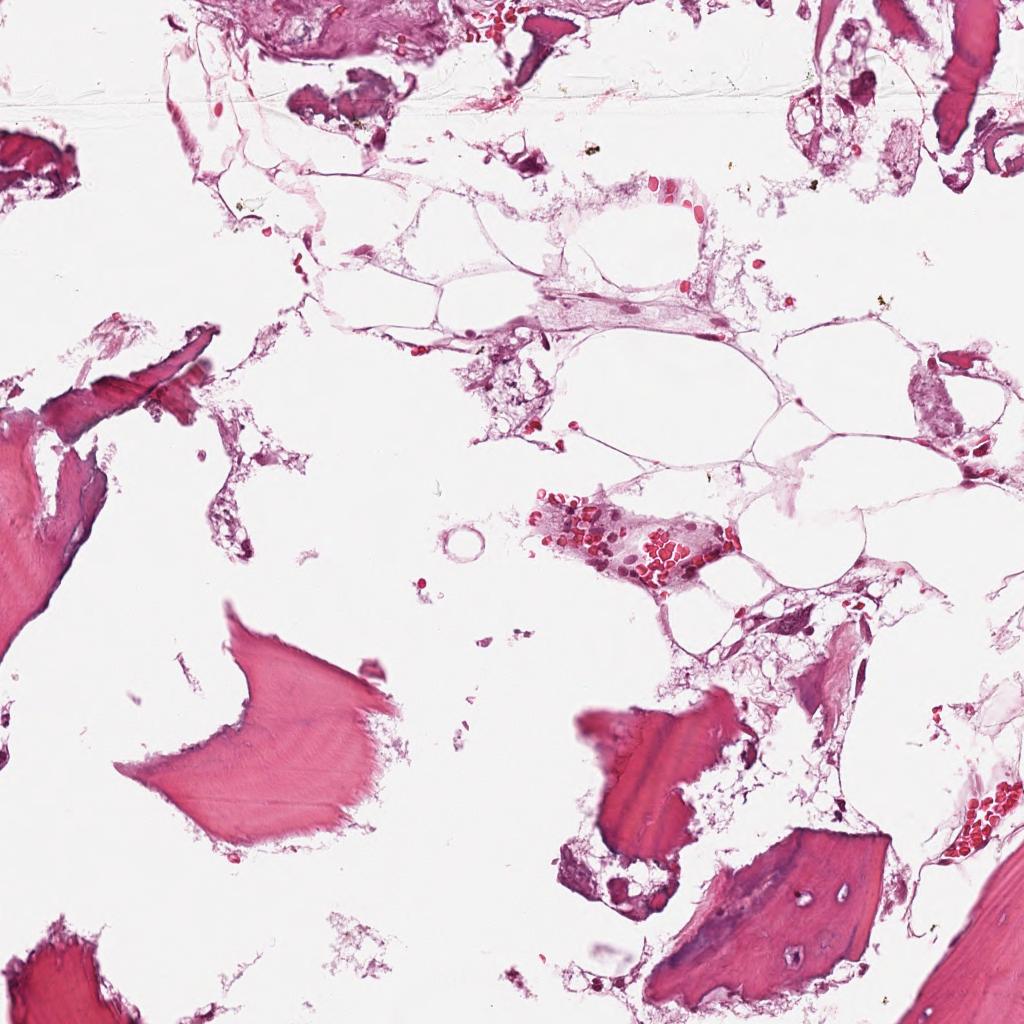
Label: Non-Tumor